Question: So, I'm trying to build as a personal project my course curriculum and I decided to use Draw2D because I think it's pretty complete. I'm representing the courses as rectangles and setting connections between them to show which ones are pre-requisites for other courses, something like this:

The problem I'm having is that when trying to make the same port the source for two connections it just takes one and ignores the other. Any ideas? Below is a quick sample:
'''
$(window).load(function () {
// Create the paint area. The id in the constructor must be
// an existing DIV
var canvas = new draw2d.Canvas("gfx_holder");
// create and add two nodes which contains Ports (In and OUT)
var start = new draw2d.shape.node.Hub();
var startLocator = new draw2d.layout.locator.BottomLocator(start);
var startLocator2 = new draw2d.layout.locator.BottomLocator(start);
var startPort = start.createPort("output", startLocator);
var end = new draw2d.shape.node.End();
var end2 = new draw2d.shape.node.End();
canvas.addFigure( start, 400,100);
canvas.addFigure( end, 200,150);
canvas.addFigure( end2, 600,150);
var c = new draw2d.Connection();
c.setTargetDecorator(new draw2d.decoration.connection.ArrowDecorator());
c.setSource(startPort);
c.setTarget(end.getInputPort(0));
canvas.addFigure(c);
var c2 = new draw2d.Connection();
c2.setTargetDecorator(new draw2d.decoration.connection.ArrowDecorator());
c2.setSource(startLocator2);
c2.setTarget(end2.getInputPort(0));
canvas.addFigure(c2);
});
'''
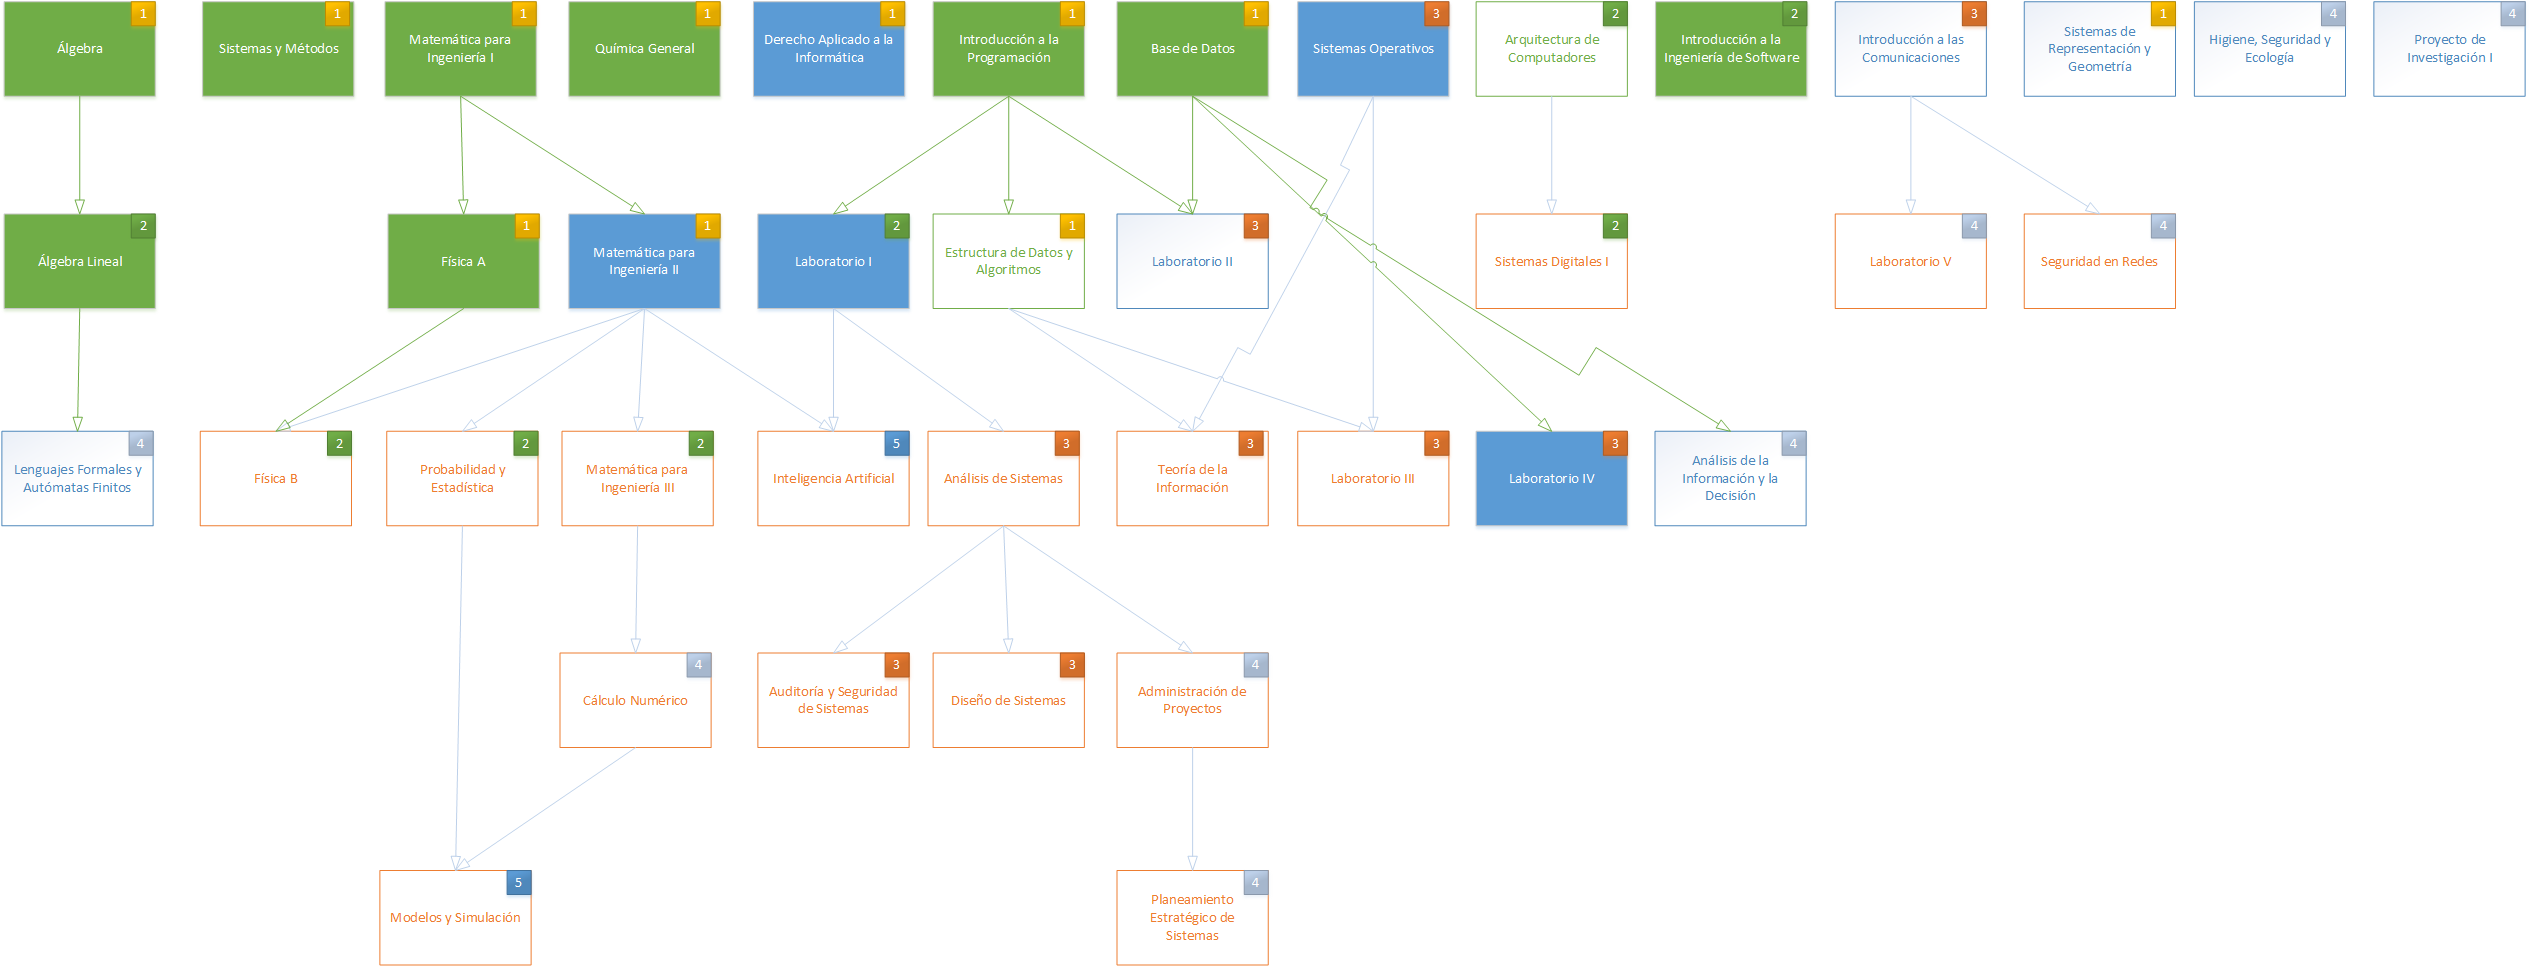
Answer: I would suspect your problem lies in the setSource function call.
'''
c.setSource(startPort);
c2.setSource(startLocator2);
'''
One seems to specify a port, and the other a Locator.